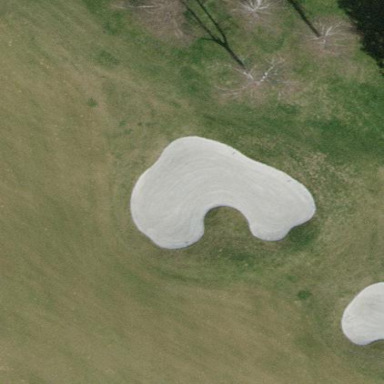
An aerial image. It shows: Golf bunker filled with natural sand.